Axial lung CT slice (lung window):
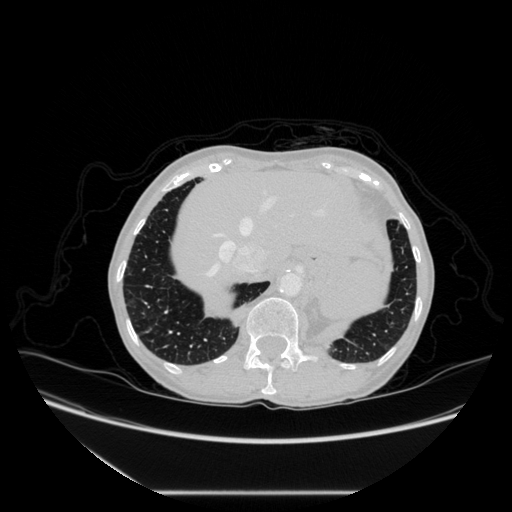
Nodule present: no